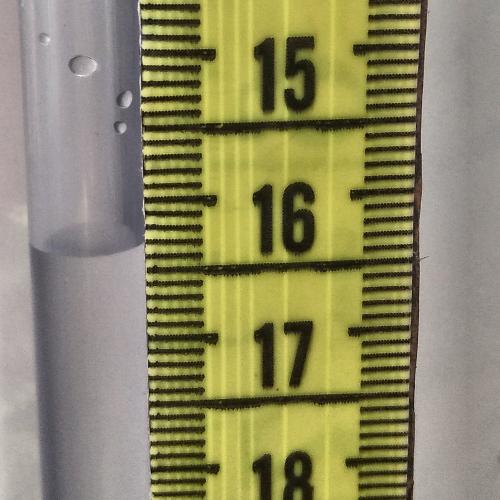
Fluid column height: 16.3 cm